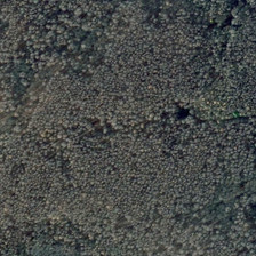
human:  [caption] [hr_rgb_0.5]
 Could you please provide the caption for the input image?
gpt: There is a high rate of tree cover on this land.

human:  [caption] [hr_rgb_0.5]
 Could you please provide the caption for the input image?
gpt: The tree cover on this earth is very high.

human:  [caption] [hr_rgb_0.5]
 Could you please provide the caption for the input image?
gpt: There are tall trees in this land

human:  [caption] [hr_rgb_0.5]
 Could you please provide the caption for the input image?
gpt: The coverage of this land is very high.

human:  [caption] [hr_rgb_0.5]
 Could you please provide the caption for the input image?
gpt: The trees on this land are very high.